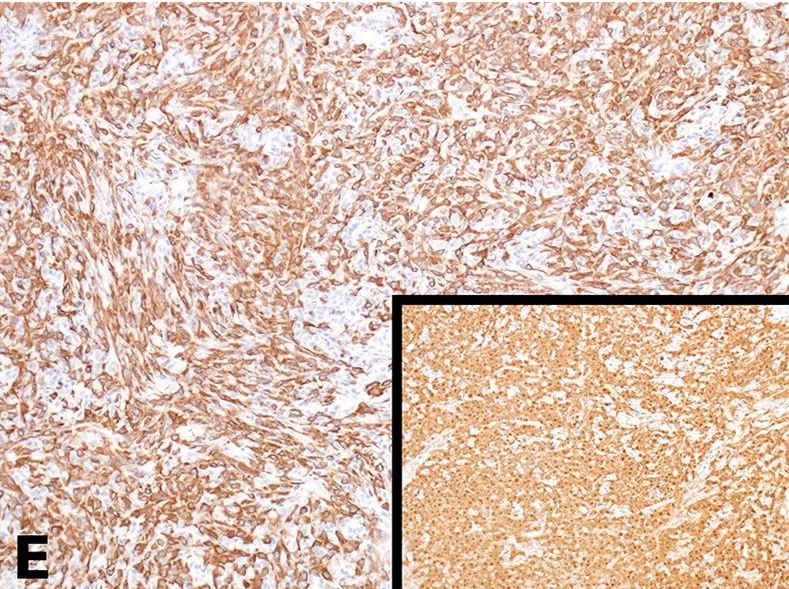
Bladder wall tumor): A highly cellular epithelioid (top right) and spindle cell (bottom left) malignancy involving the outer wall of the urinary bladder Immunohistochemistry shows diffuse reactivity for cytokeratin AE1/AE3 and calretinin (inset) (E) (IHC x100).
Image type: pathology (immunostaining)